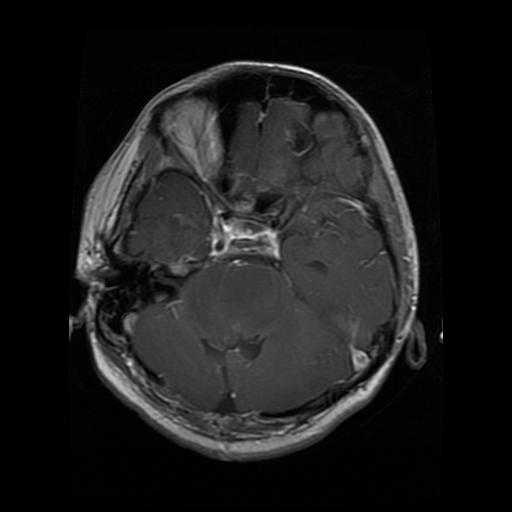
Label: glioma